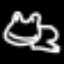
Label: frog